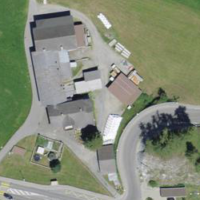
EUNIS habitat code: 55
Species observed at this site:
Carduus defloratus
Bistorta officinalis